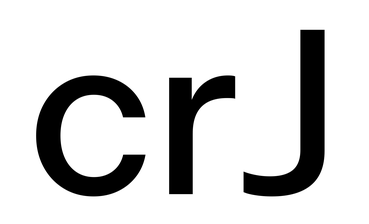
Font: InstrumentSans_Medium